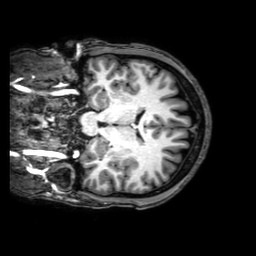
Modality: T1w
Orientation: coronal
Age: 34
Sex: male
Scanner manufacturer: philips
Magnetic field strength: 3 T
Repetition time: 8.2 s
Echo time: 0.0037 s